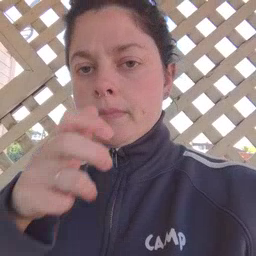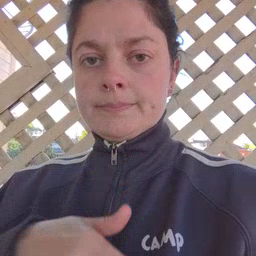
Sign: bug